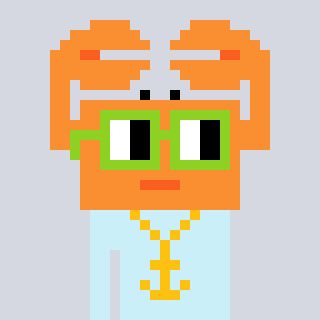
a pixel art character with square light green glasses, a crab-shaped head and a cold-colored body on a cool background